Question: I'm completely new to 'canvas' and animating objects with it. I did a little bit of research (e.g. I found <URL> however I couldn't find any general answer or tutorial on how to create a "morphing" circle.

The image I posted here is what I would like to do:
I'd like to create 'one' circle that is 'endlessly' animated via a 'randomizer' and is slightly morphing its contours.
I know this might be not a "real" question for this forum, however I just wonder if anyone could provide a few tipps or tricks on how to do something like that.
By "how to do something like that" I'm speaking actually about the technique on how to morph a circle. Do I have to "mathematically" create a circle with dozens of anchor-points along the edge that are influenced by a randomized function?
I would really appreciate some starting help with this.
Thank you in advance.
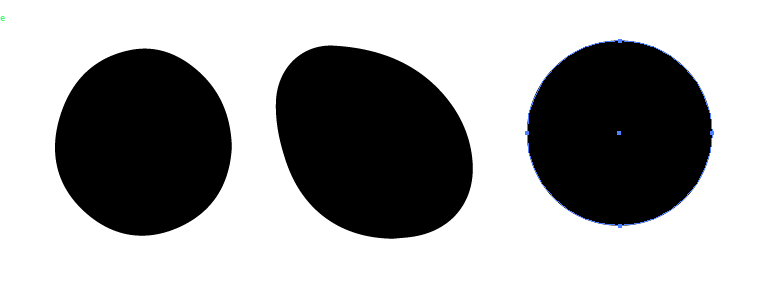
Answer: A circle can be reasonably well approximated by 4 cubic curves (one for each quarter and the control points on the tangents - google for the correct length of the control segments or calculate them yourself - see <URL>. You could then randomly animate the control points within a small radius to get a wobbling effect.